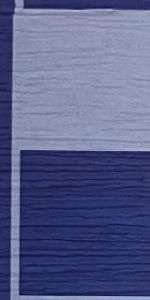
Label: Empty